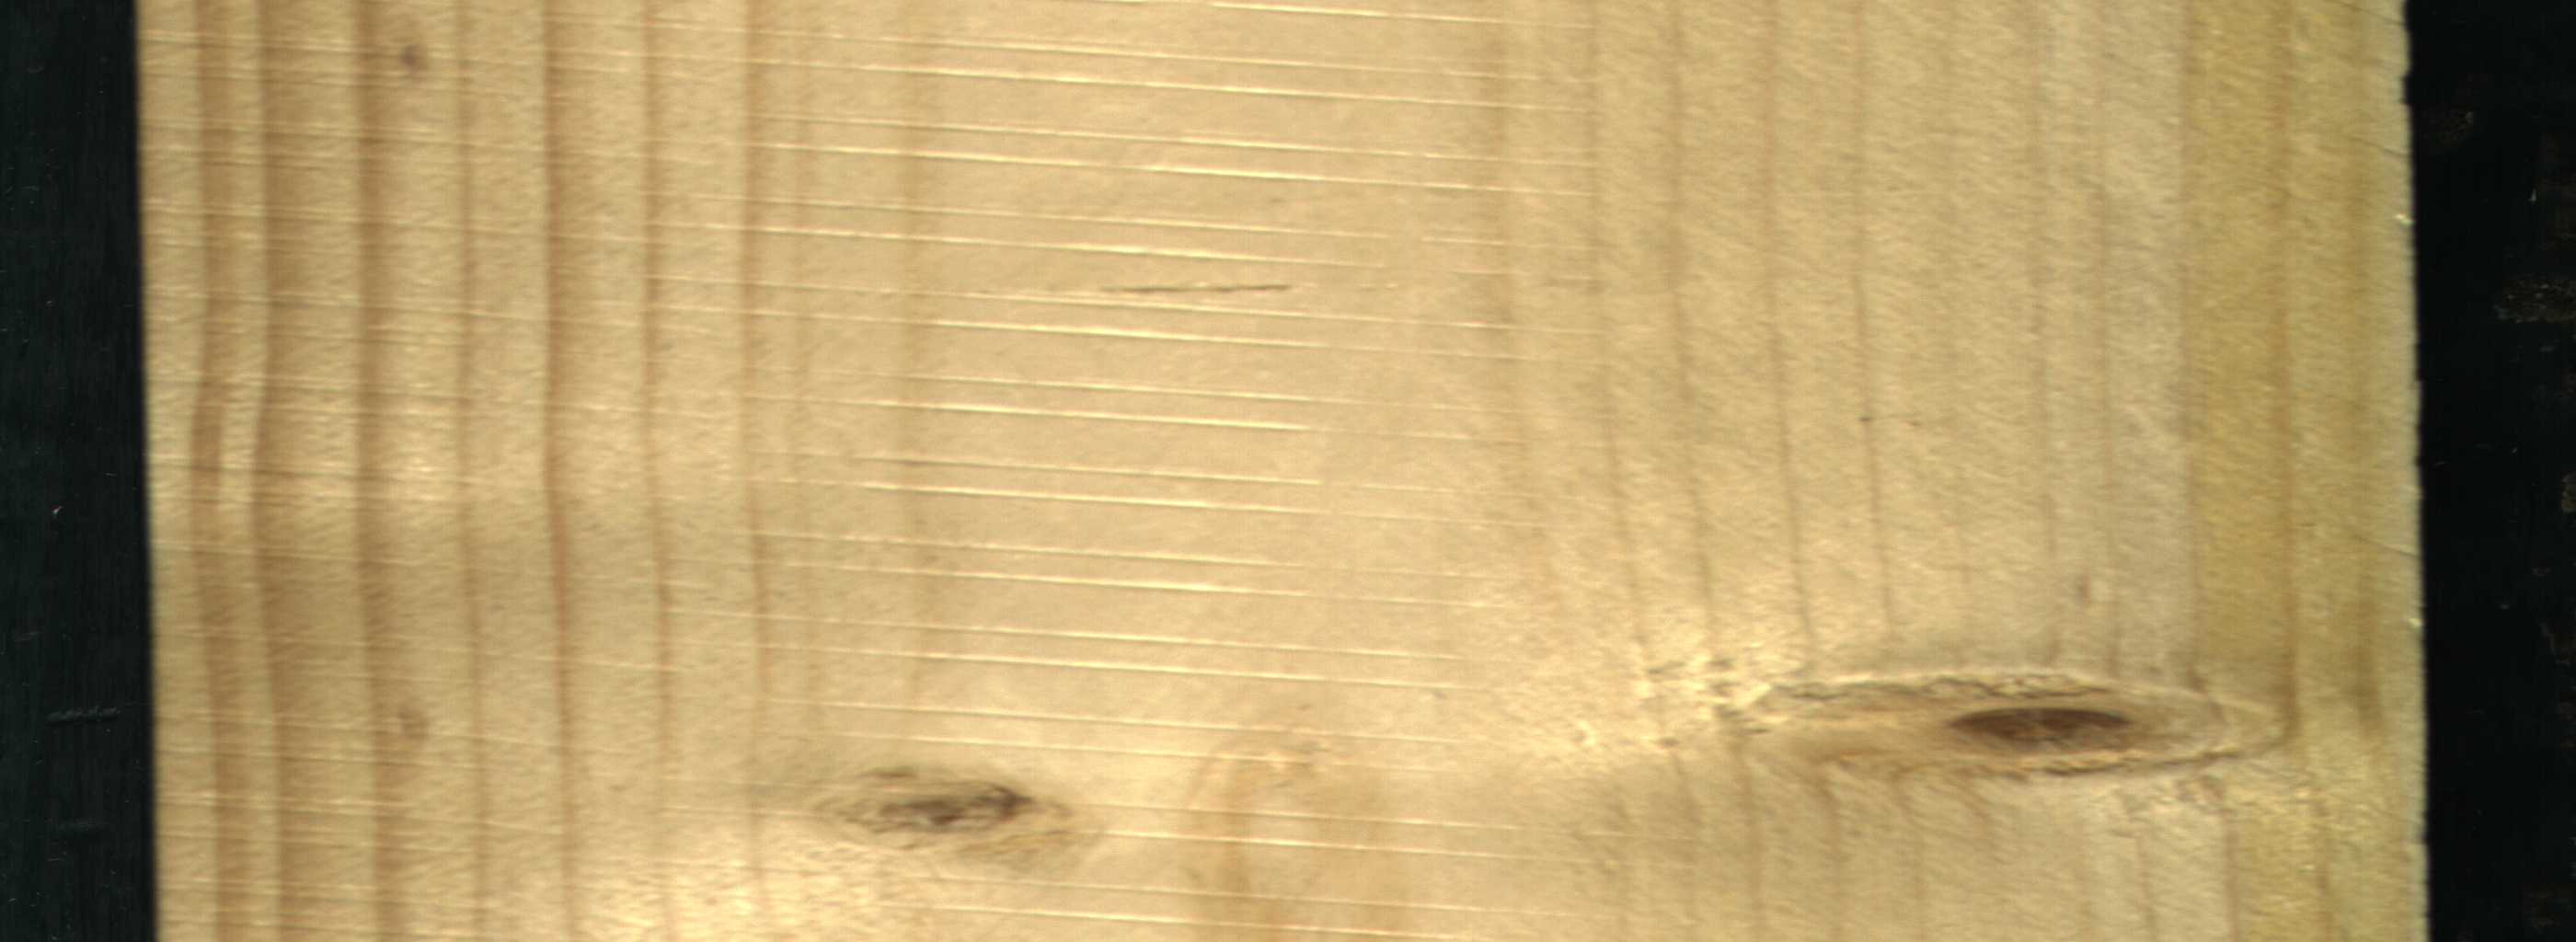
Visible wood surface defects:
Live_Knot
Live_Knot